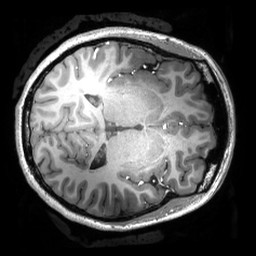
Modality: T1w
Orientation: axial
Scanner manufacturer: philips
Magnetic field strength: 7 T
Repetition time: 0.008 s
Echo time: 0.001974 s